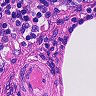
Metastatic tissue present: no